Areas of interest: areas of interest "Theater"
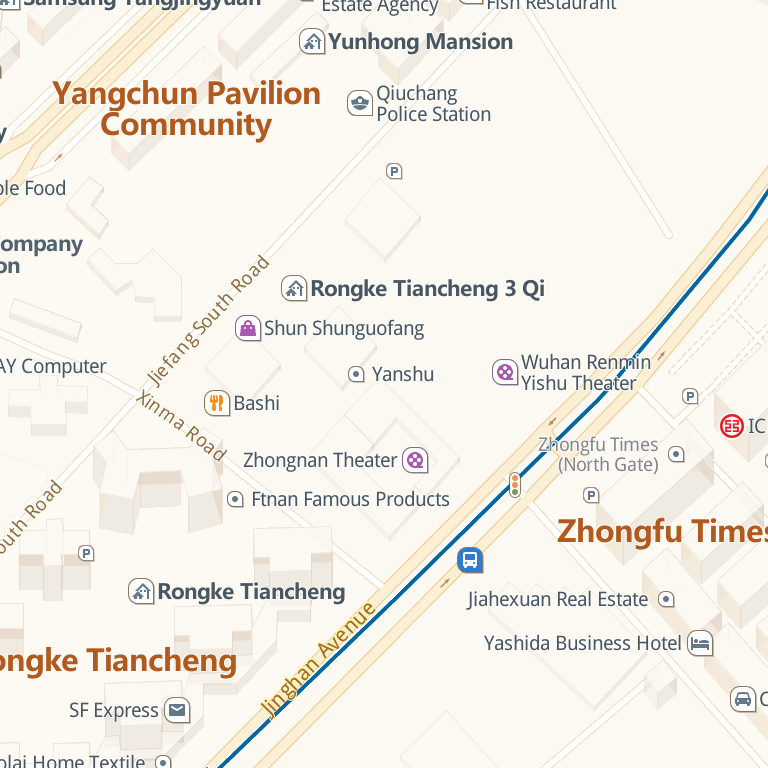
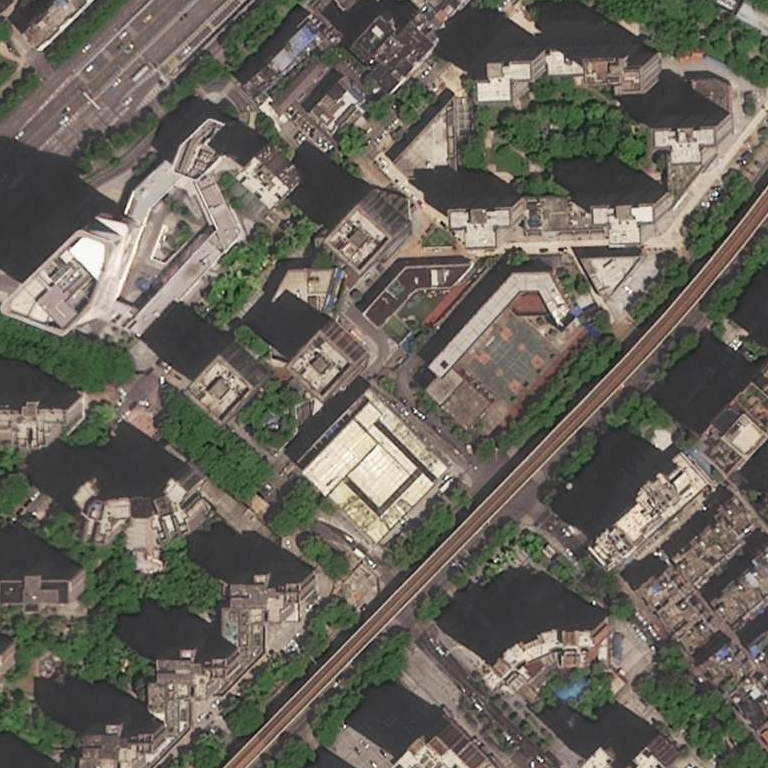